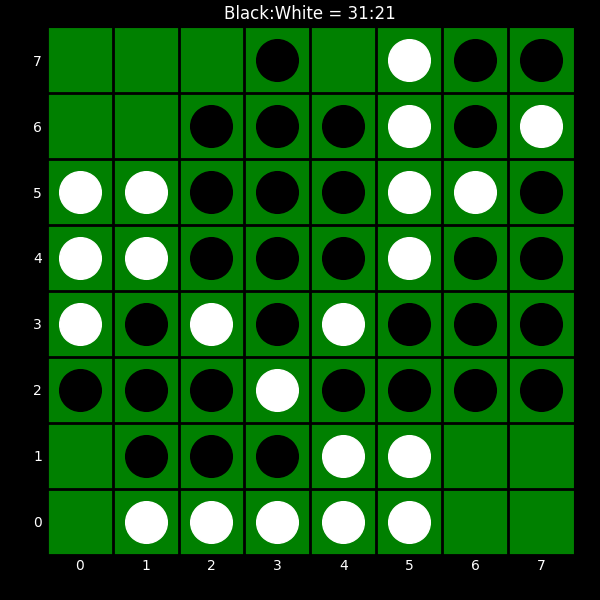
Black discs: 31
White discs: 21